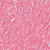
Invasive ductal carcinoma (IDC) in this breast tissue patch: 0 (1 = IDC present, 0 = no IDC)